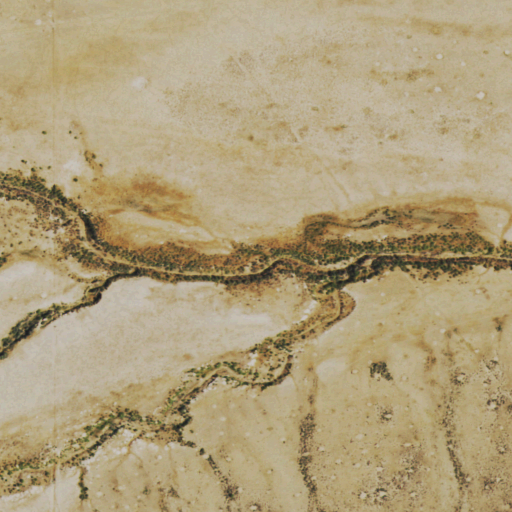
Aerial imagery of valley in Colorado named Reservoir Draw containing shrub and grassland